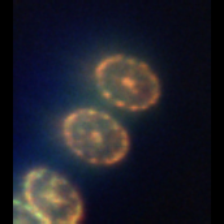
Taxon: Thalassiosira
Group: Diatoms